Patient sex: M
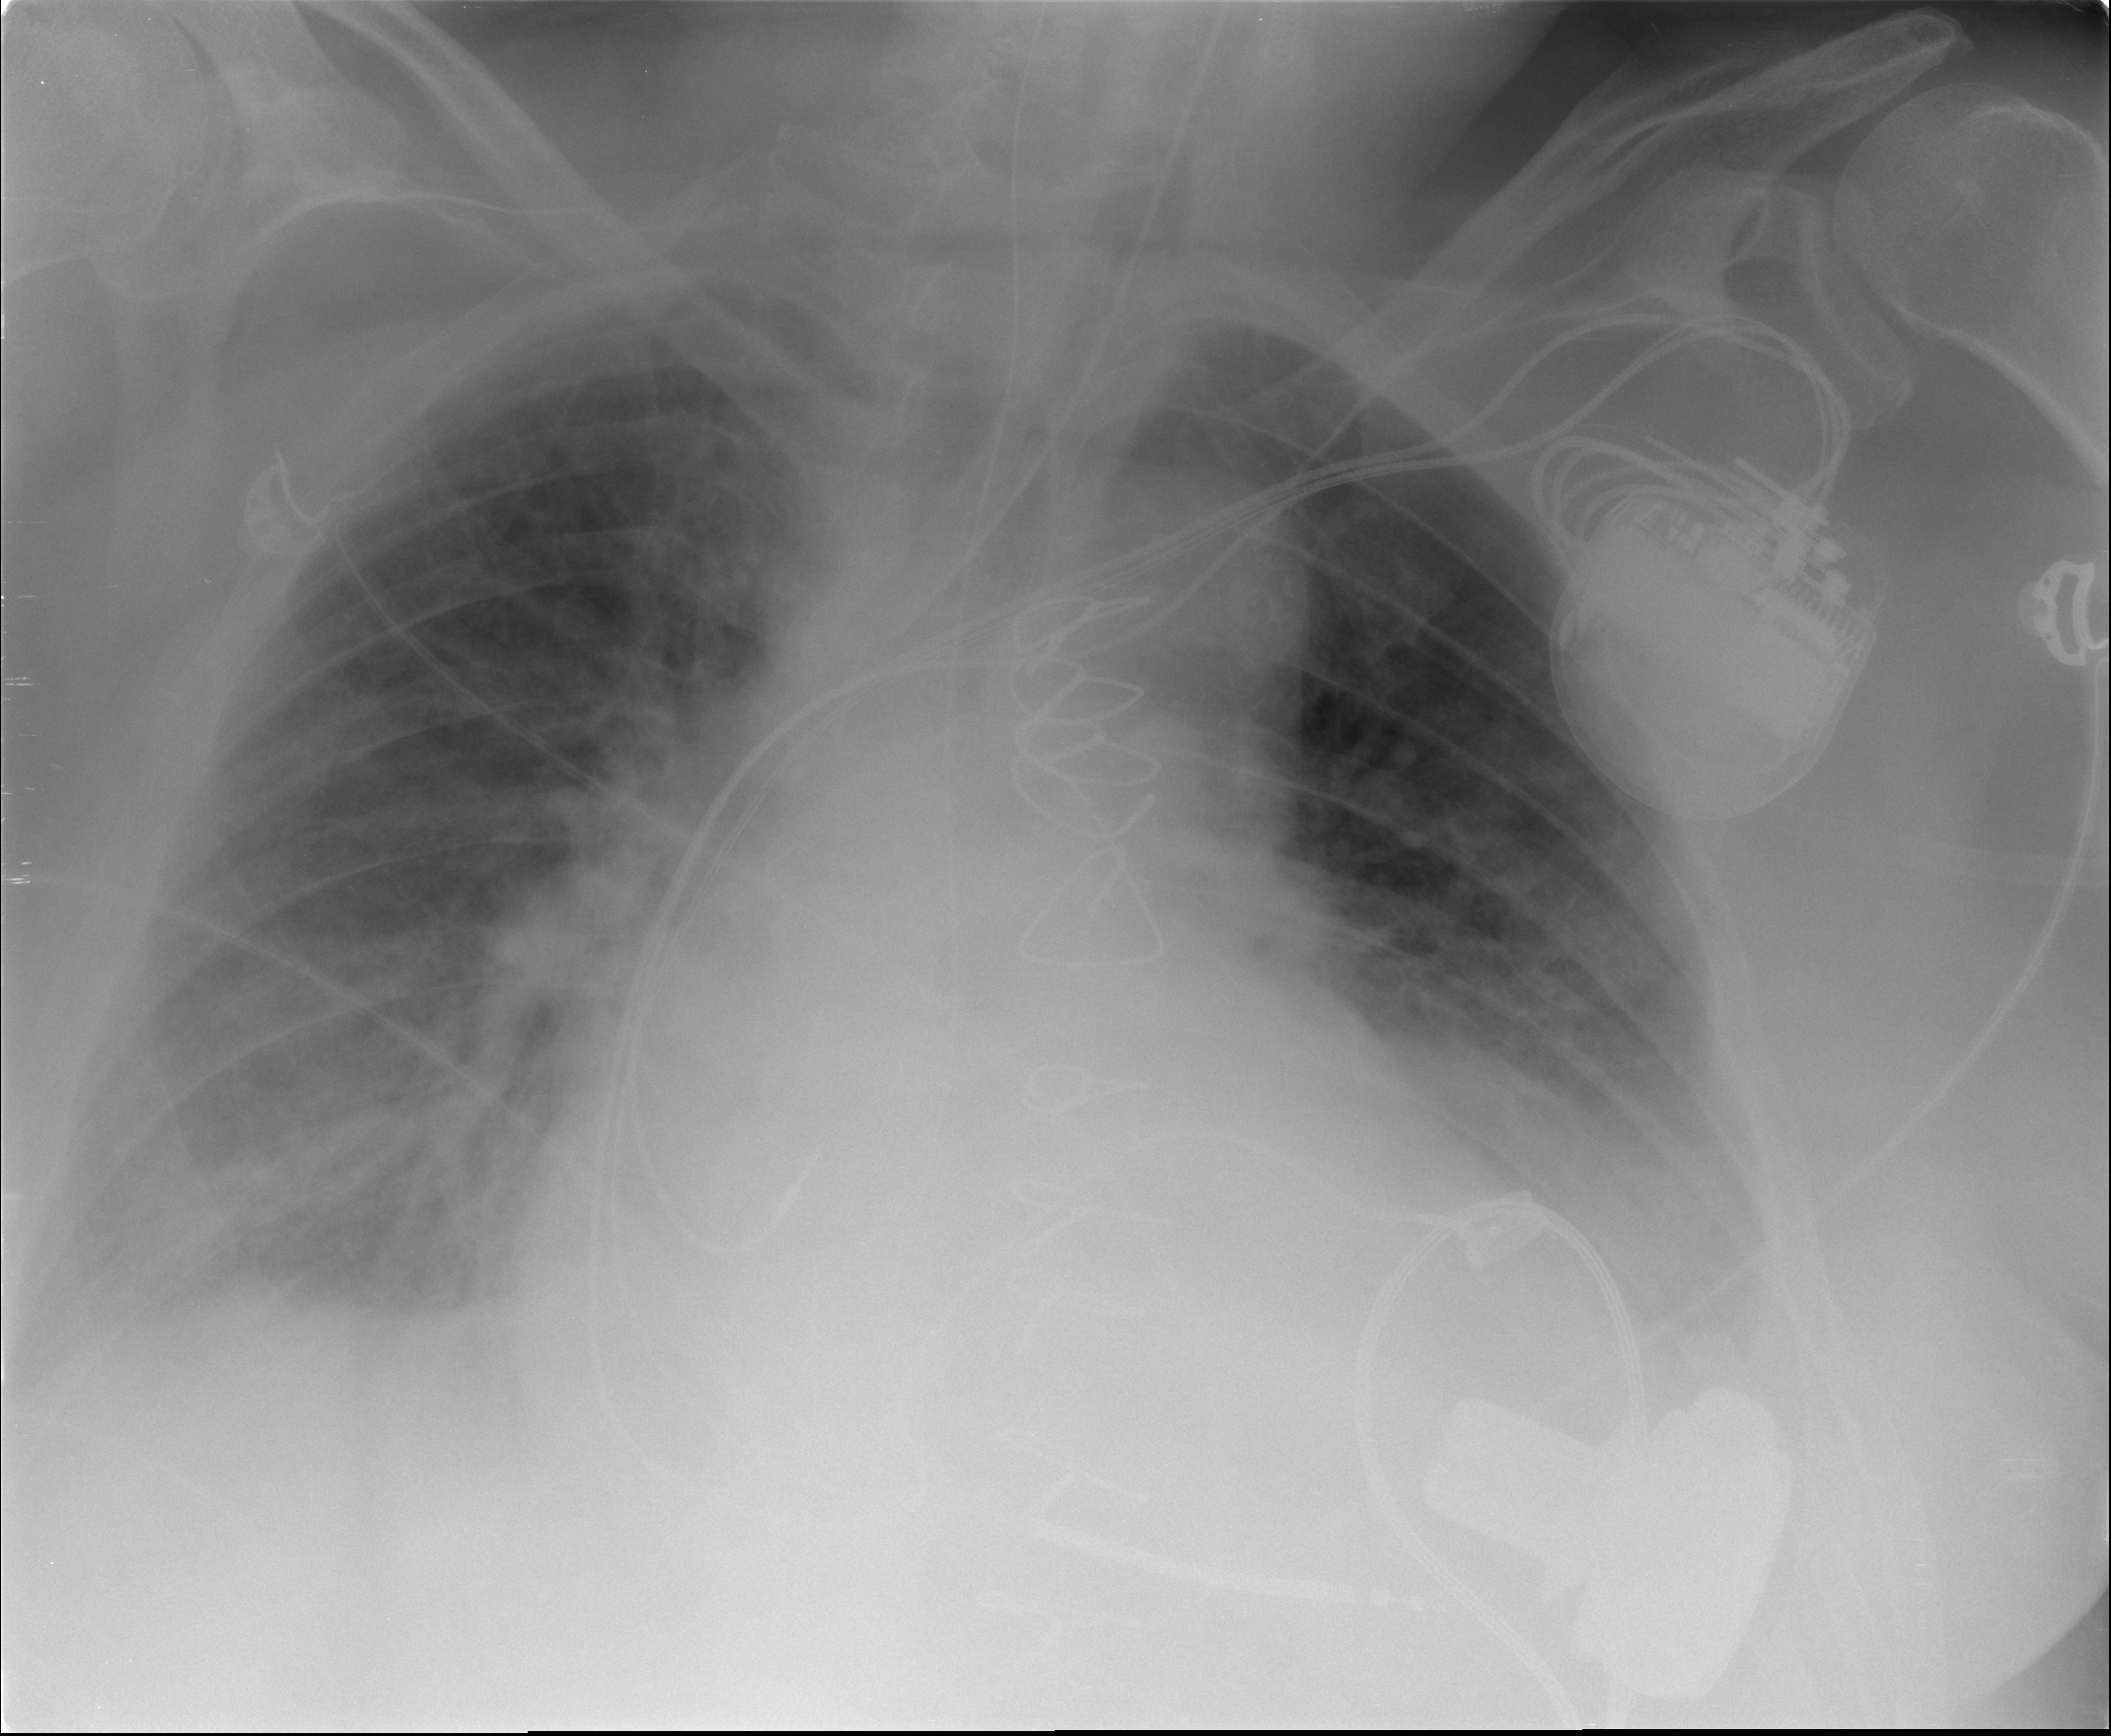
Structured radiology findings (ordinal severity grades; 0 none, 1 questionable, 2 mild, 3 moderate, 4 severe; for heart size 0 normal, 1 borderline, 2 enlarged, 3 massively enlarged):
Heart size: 3
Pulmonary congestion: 2
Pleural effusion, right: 2
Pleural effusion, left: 2
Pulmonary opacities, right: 1
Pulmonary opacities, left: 0
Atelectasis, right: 2
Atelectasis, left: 2